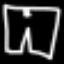
Label: pants